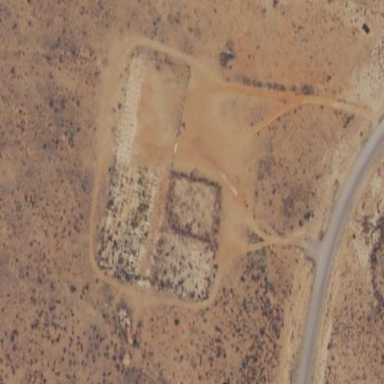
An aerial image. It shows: Cemetery.